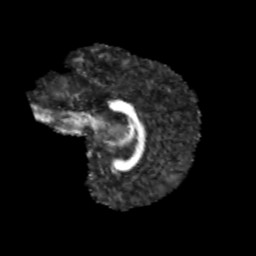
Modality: FA
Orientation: sagittal
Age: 12
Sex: male
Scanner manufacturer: siemens
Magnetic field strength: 3 T
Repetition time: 3.8 s
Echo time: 0.07 s